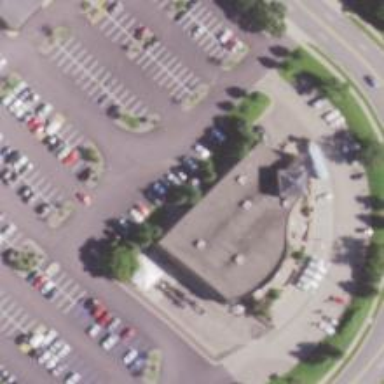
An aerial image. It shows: Street-side parking area.